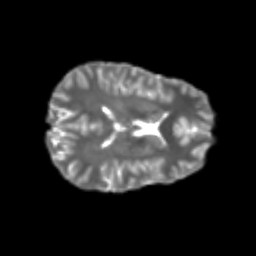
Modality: T2w
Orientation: axial
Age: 23
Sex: male
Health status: healthy
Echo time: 0.074 s